Question: Typically, when one page is being loaded(when url changes), the first request is the document, but I didn't see document request when click link in gplus, and the url in the address bar sure changed!As you see in the picture bellow.
The first several requests are for scripts and others are all images.I'm quite confused, if they are using scripts to load contents why the url is changing? And if they change the location why is there no request for the page and the animations seem so smooth when redirects to another page.

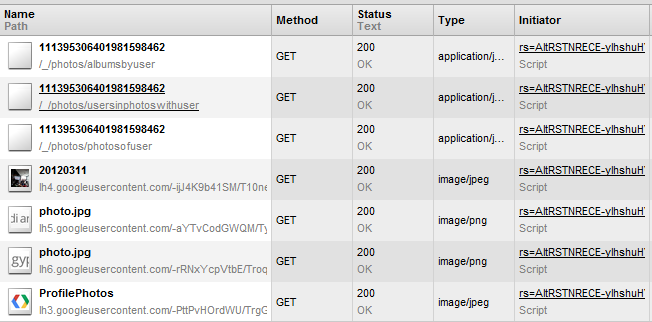
Answer: Because they are using <URL> in the history, JavaScript.